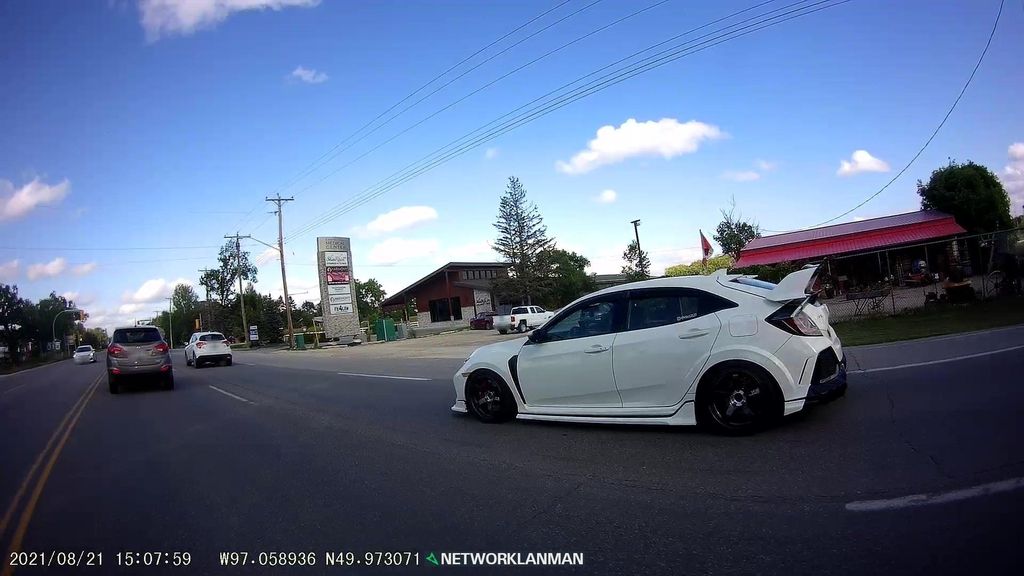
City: winnipeg